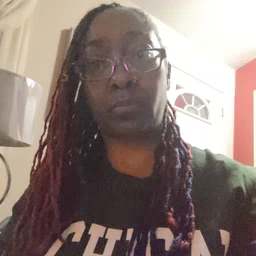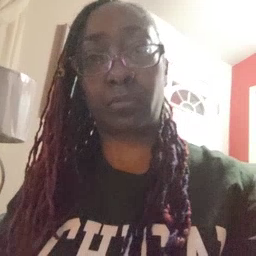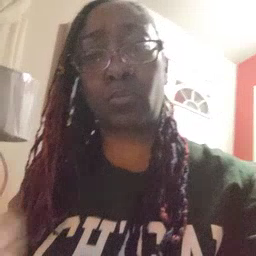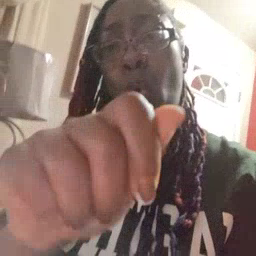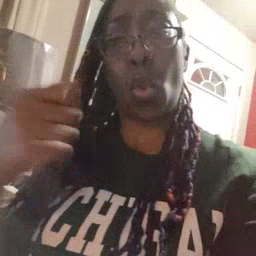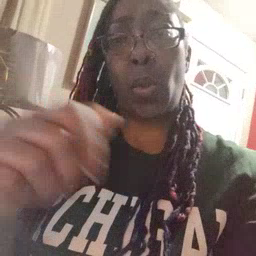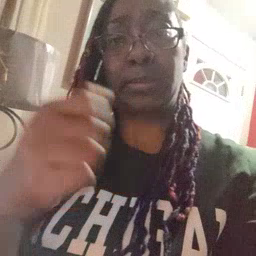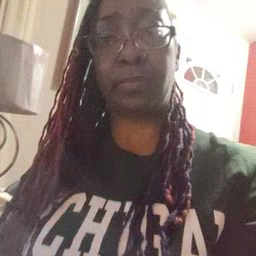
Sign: closet